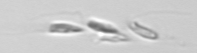
Label: Dinobryon